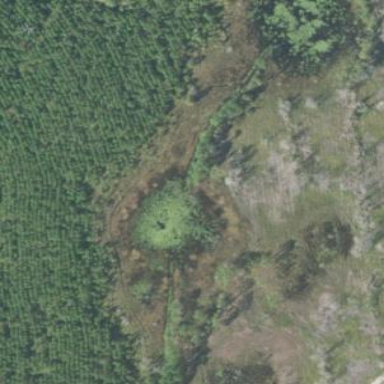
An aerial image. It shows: Marshy wetland area.